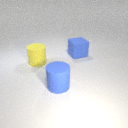
large yellow rubber cylinder behind large blue rubber cylinder